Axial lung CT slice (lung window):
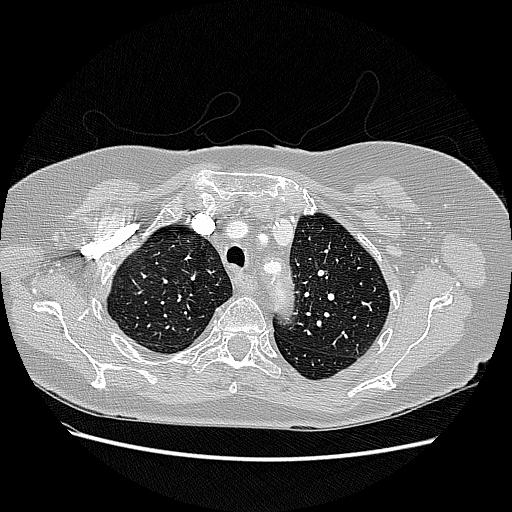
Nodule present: no